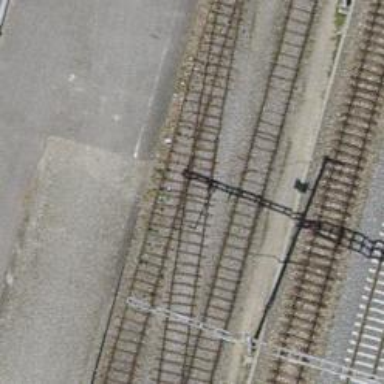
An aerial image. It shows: Single-track electrified railway siding with contact line.